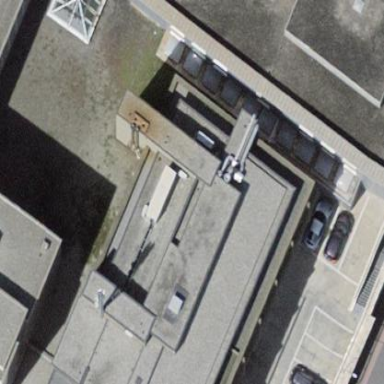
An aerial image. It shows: Building serving as post office.